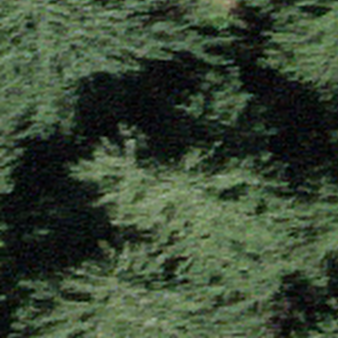
Label: other